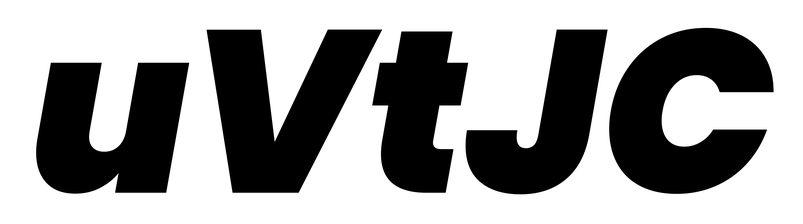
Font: Poppins-BlackItalic